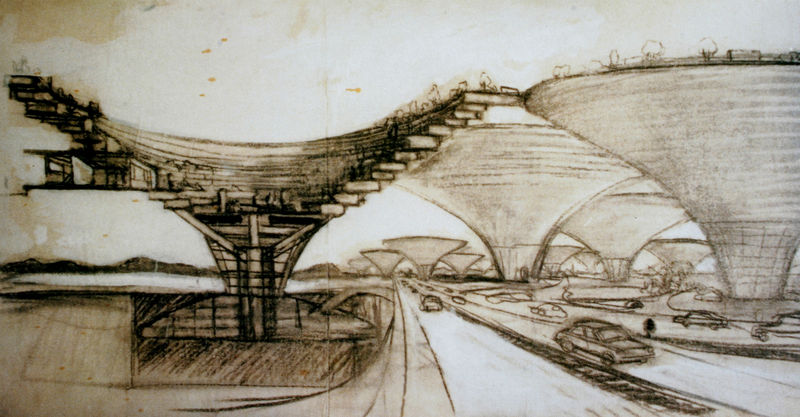
Titel: Perspektiven einer Raumstadt
Künstler: Walter Jonas
Schlagwörter: himmel, weiß, bäume, landschaft, grau, kreide, schwarz, skizze, strasse, zeichnung, anlage, gebäude, architektur, ferne, häuser, hügel, vögel, garten, papier, studie, grafik, graphik, linien, sepia, auto, treppen, striche, kohle, linear, schnitt, schraffur, schwarzweiß, hässlich, entwurf, vision, verkehr, etagen, geschosse, plan, trichter, stockwerke, terrassen, querschnitt, autos, bauten, aufriss, etage, architekturzeichnung, bauwerke, stadtplanung, urbanistik, areal, aufrißß, schnellstraße, trichterform, haustrichter, trichterhaus, stadtplnung, terrassenhäuser, trichterhäuser, verkehrsführung